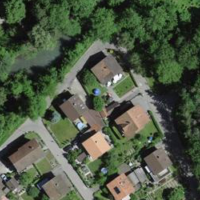
EUNIS habitat code: 54
Species observed at this site:
Arum maculatum
Clematis vitalba